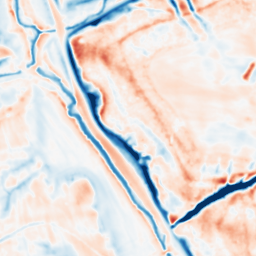
Category: multiscale
Decomposition family: dog_multiscale
Decomposition parameters: sigma_ratio: 1.6
n_scales: 4
base_sigma: 1
Upsampling method: cubic_catmull_rom
Upsampling parameters: scale: 8
Upsampling scale: 8